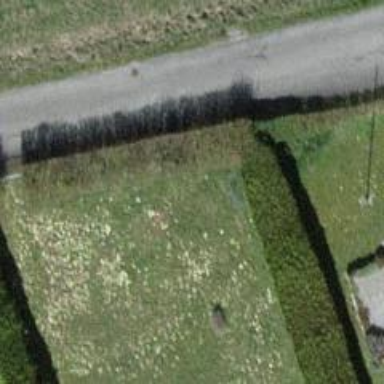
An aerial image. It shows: Hedge barrier.